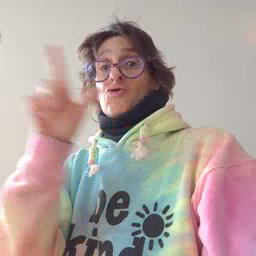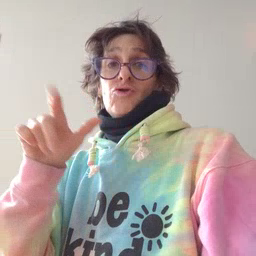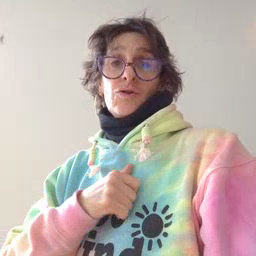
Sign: all